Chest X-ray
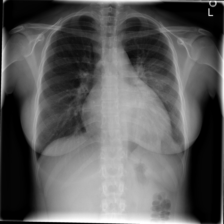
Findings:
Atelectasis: negative
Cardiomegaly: positive
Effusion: negative
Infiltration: negative
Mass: negative
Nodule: negative
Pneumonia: negative
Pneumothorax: negative
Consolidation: positive
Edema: negative
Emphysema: negative
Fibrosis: negative
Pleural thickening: negative
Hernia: negative